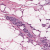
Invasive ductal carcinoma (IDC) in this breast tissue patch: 1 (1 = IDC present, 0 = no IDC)